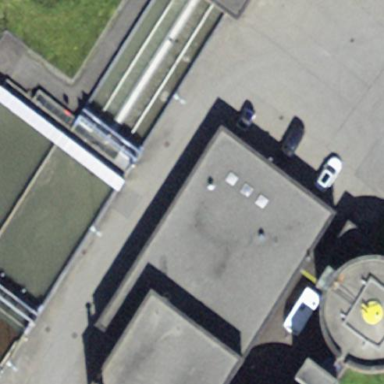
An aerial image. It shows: Industrial building with flat roof.